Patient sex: M
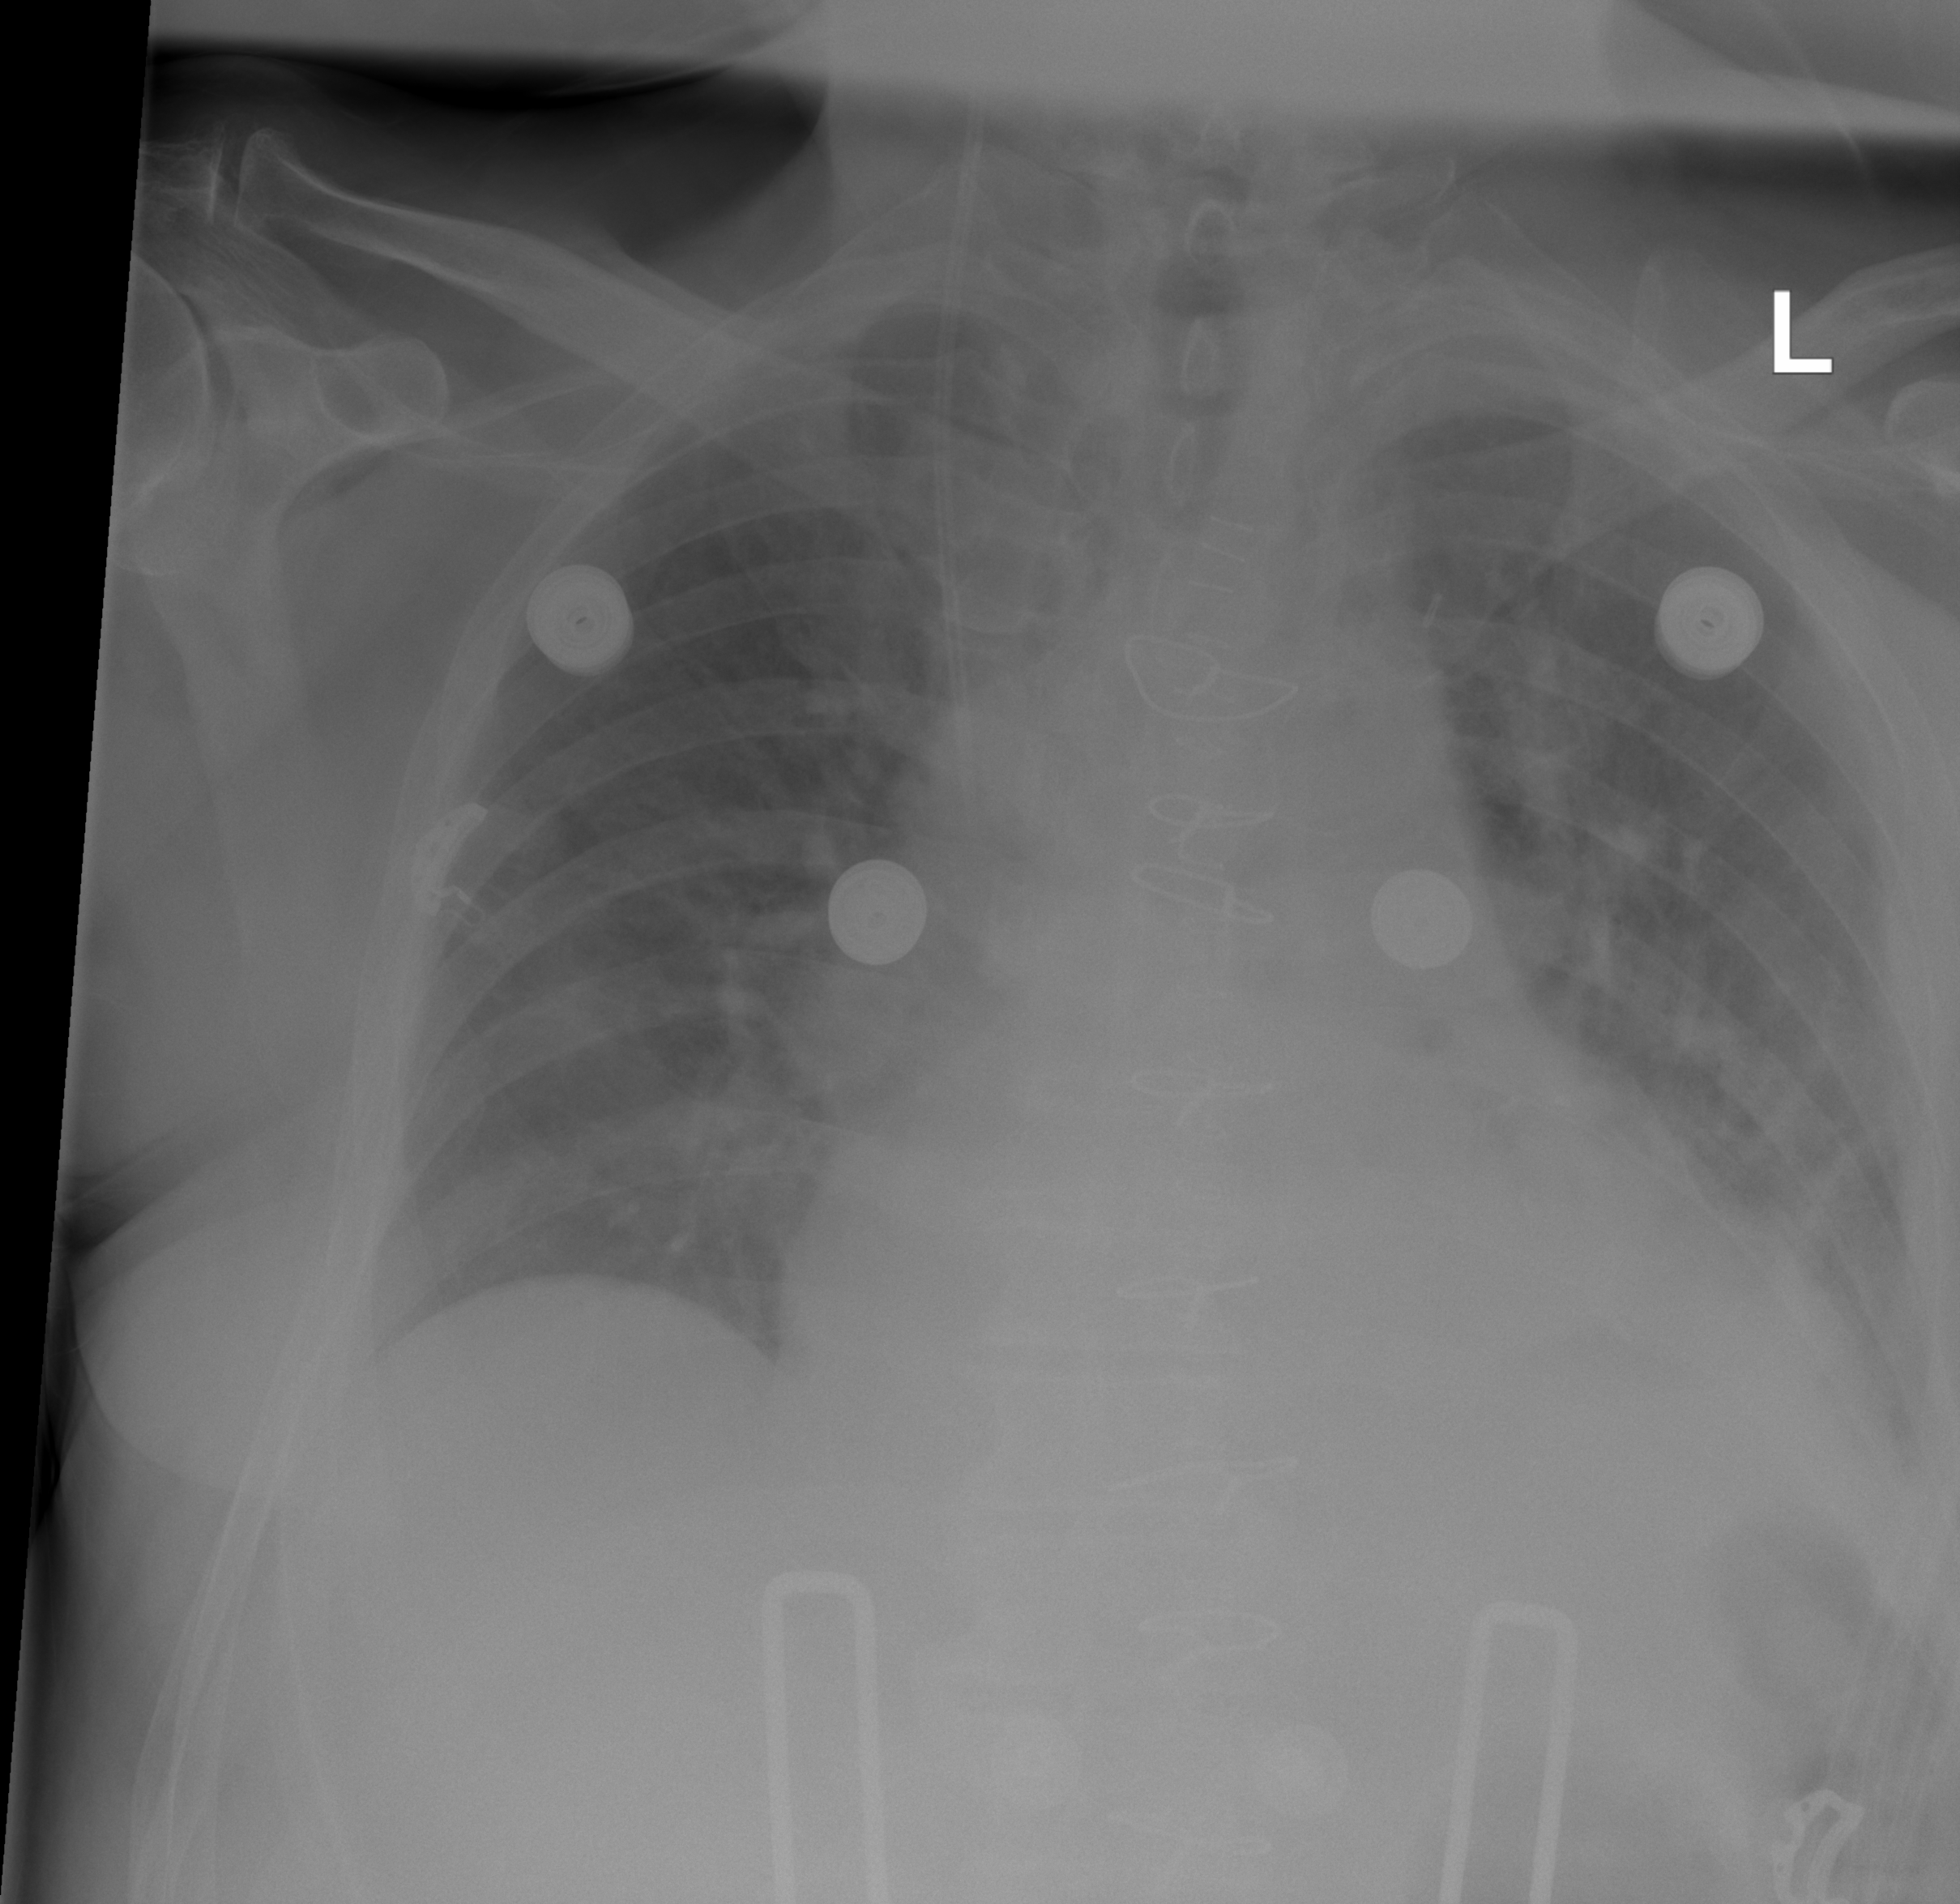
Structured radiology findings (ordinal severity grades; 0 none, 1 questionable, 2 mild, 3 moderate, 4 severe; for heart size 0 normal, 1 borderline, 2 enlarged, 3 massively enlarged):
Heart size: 2
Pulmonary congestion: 2
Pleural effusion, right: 0
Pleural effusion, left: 2
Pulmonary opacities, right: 0
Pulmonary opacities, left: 0
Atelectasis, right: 2
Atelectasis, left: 2